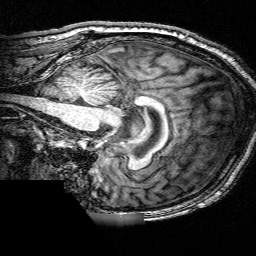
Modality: T1w
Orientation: sagittal
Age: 55
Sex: male
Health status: ill
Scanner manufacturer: siemens
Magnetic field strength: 3 T
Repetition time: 0.0025 s
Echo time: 0.00336 s